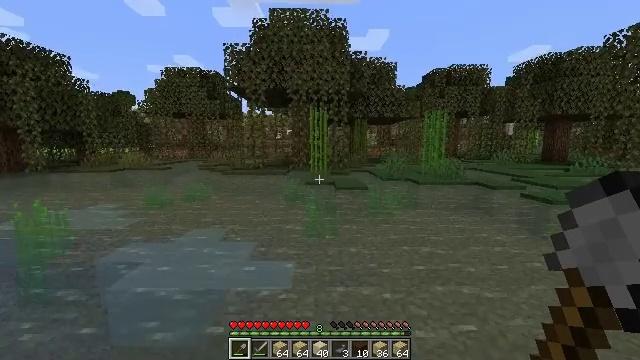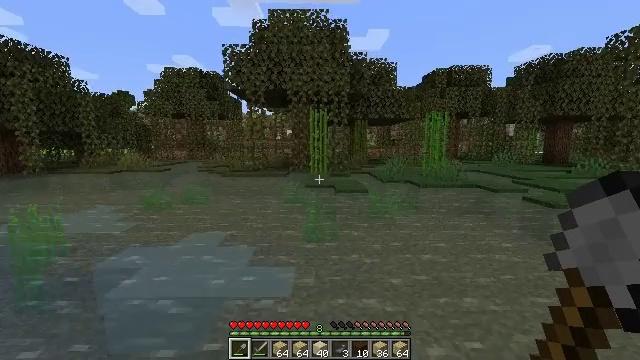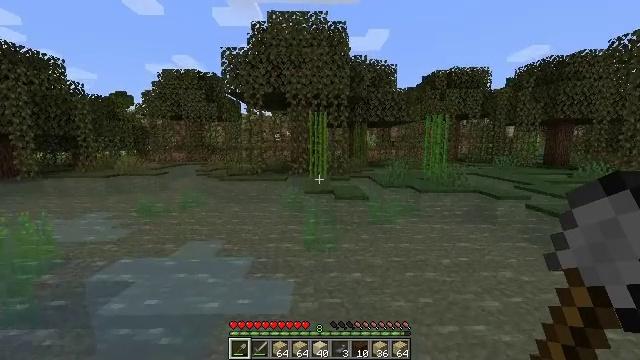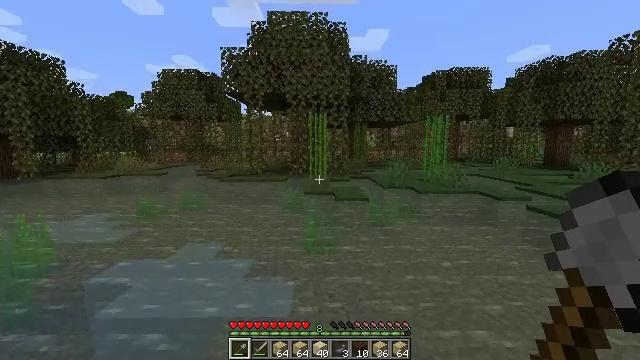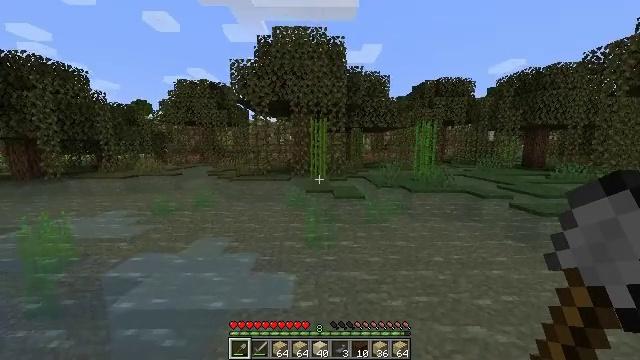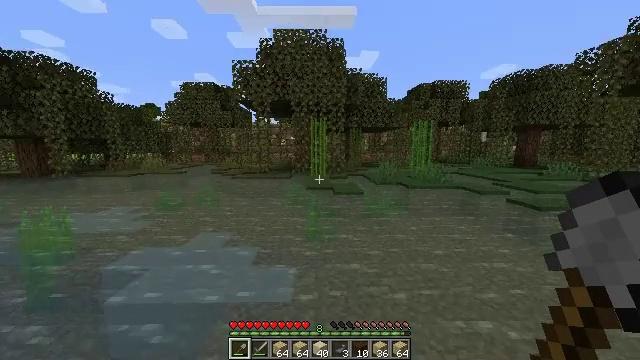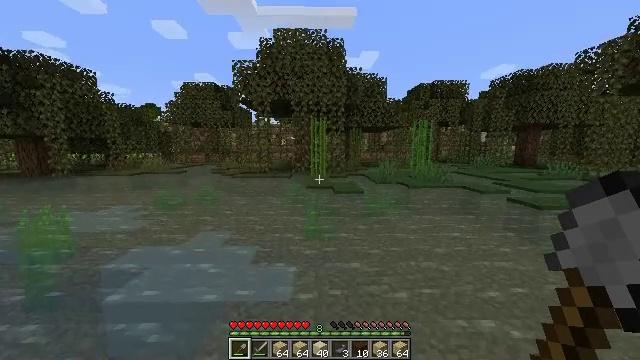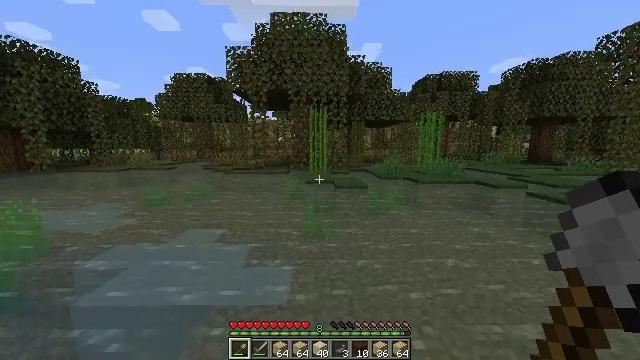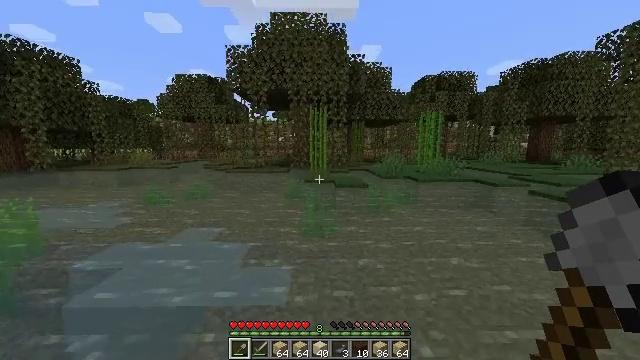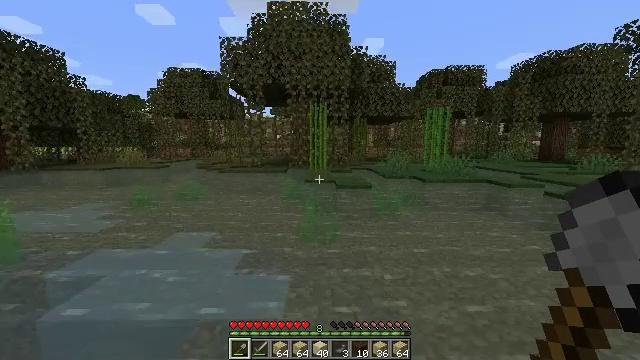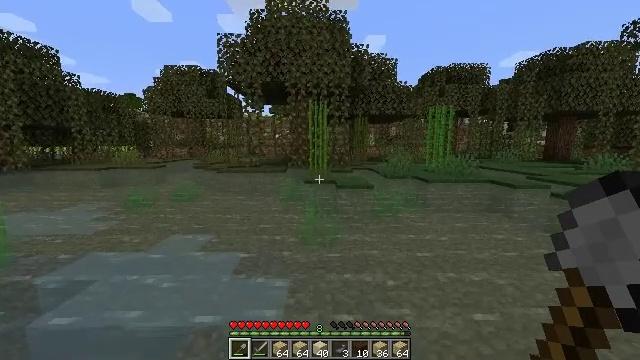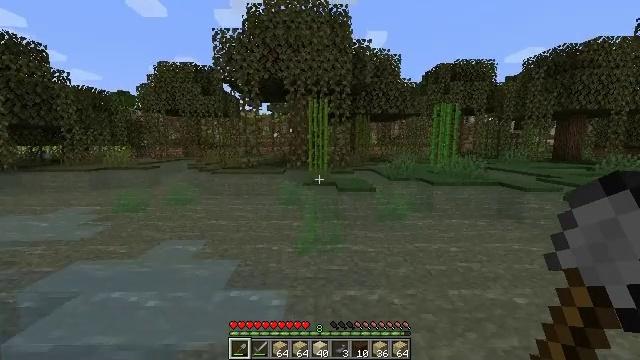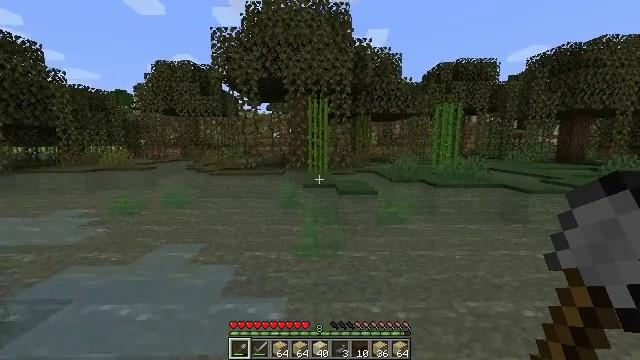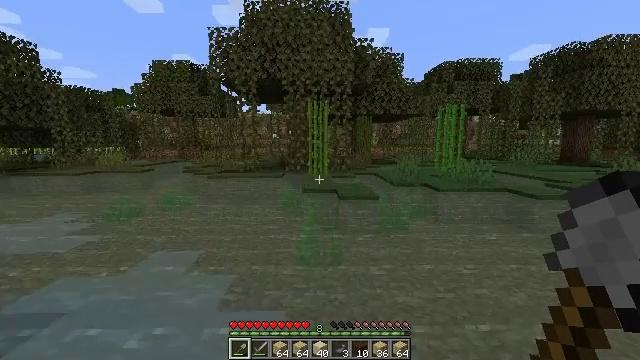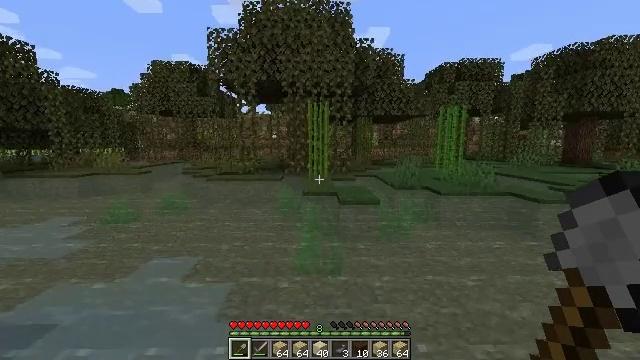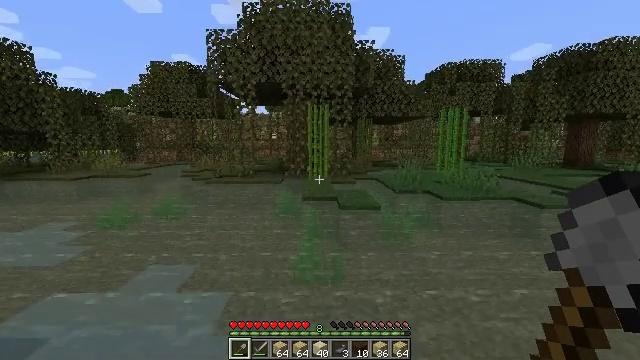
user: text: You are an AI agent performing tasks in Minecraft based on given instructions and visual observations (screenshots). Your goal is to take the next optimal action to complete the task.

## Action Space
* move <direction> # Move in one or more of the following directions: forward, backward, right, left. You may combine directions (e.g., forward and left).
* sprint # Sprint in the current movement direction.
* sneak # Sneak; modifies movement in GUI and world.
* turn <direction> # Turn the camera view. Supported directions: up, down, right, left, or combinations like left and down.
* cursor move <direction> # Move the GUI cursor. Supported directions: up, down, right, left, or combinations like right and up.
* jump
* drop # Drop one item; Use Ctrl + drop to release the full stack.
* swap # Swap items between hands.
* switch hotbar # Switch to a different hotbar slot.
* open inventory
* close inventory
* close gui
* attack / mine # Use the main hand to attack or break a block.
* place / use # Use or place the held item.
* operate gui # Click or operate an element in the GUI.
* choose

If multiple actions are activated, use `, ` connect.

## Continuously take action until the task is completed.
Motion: motion action
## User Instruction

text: Collect sugar cane near water sources.
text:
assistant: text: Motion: move forward, sprint, jump
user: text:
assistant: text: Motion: move forward, sprint, jump
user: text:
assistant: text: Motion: move forward, sprint, jump
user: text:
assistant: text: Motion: move forward, sprint, jump
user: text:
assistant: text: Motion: move forward, sprint, jump
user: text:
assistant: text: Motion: move forward, sprint, jump
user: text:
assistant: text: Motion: move forward, sprint, jump
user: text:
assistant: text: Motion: move forward, sprint, jump
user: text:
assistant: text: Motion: move forward, sprint, jump
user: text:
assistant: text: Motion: move forward, sprint, jump
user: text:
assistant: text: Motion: move forward, sprint, jump
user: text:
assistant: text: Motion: move forward, sprint, jump
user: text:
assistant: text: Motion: move forward, sprint, jump
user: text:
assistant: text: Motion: move forward, sprint, jump
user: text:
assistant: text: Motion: move forward, sprint, jump
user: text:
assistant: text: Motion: move forward, sprint, jump
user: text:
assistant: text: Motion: move forward, sprint, jump
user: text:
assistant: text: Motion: move forward, sprint, jump
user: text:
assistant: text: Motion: move forward, sprint, jump
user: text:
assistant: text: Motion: move forward, sprint, jump
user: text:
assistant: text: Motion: move forward, sprint, jump
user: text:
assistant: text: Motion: move forward, sprint, jump
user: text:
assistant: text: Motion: move forward, sprint, jump
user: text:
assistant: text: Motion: move forward, sprint, jump
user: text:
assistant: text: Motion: move forward, sprint, jump
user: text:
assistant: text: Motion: move forward, sprint, jump
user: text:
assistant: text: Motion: move forward, sprint, jump
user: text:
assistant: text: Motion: move forward, sprint, jump
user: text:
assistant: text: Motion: move forward, sprint, jump
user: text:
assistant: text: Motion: move forward, sprint, jump